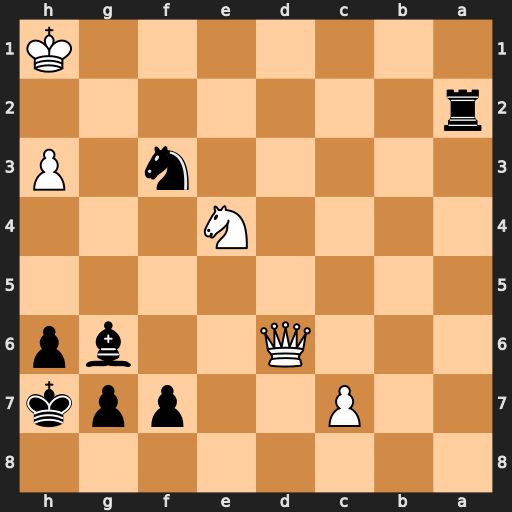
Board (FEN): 8/2P2ppk/3Q2bp/8/4N3/5n1P/r7/7K
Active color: b
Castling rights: -
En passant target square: -
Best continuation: Bxe4 c8=Q Nh2+ Kg1 Rg2+